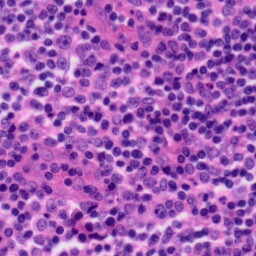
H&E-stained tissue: Tonsil